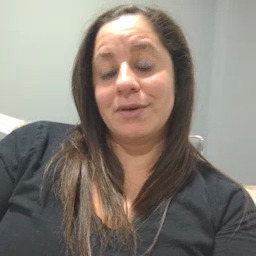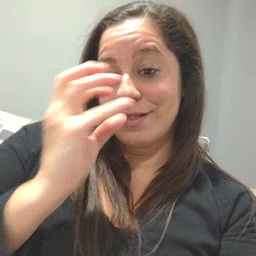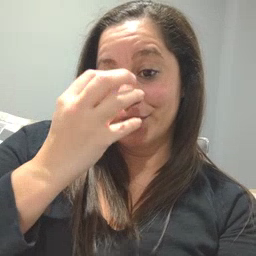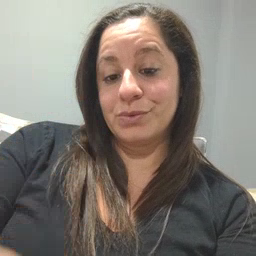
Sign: clown